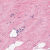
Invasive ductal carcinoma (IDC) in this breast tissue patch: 0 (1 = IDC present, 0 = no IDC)